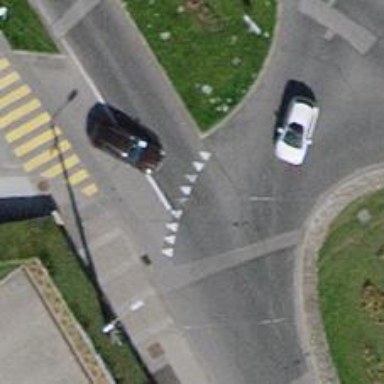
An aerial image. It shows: Road with "give way" sign.